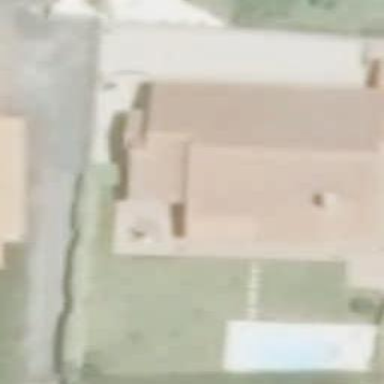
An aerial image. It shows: Simple house.